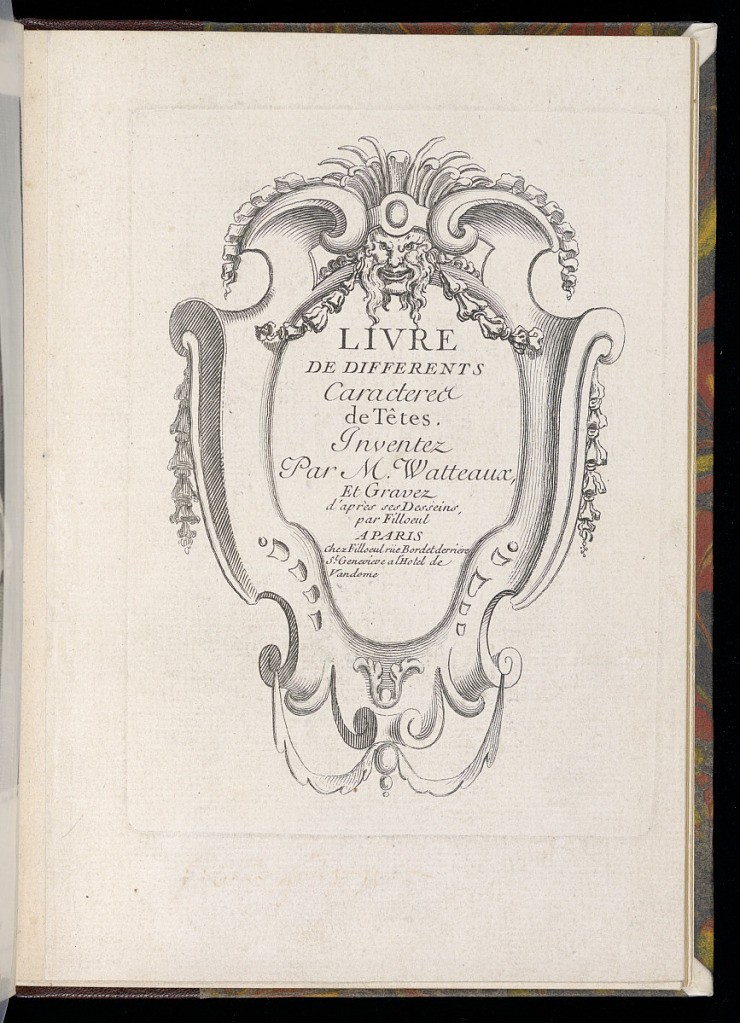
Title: Title Page
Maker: Pierre Filloeul, French, b. 1696–after 1754
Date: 1734
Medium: Etching on laid paper
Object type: Print
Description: Title page for a series of prints of heads after A. Watteau. The title and address are lettered within the center of a cartouche decorated with a central mask, garlands, ribbons, scrolling motifs and fleurons.